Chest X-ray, PA view. Patient: 49 years old, sex F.
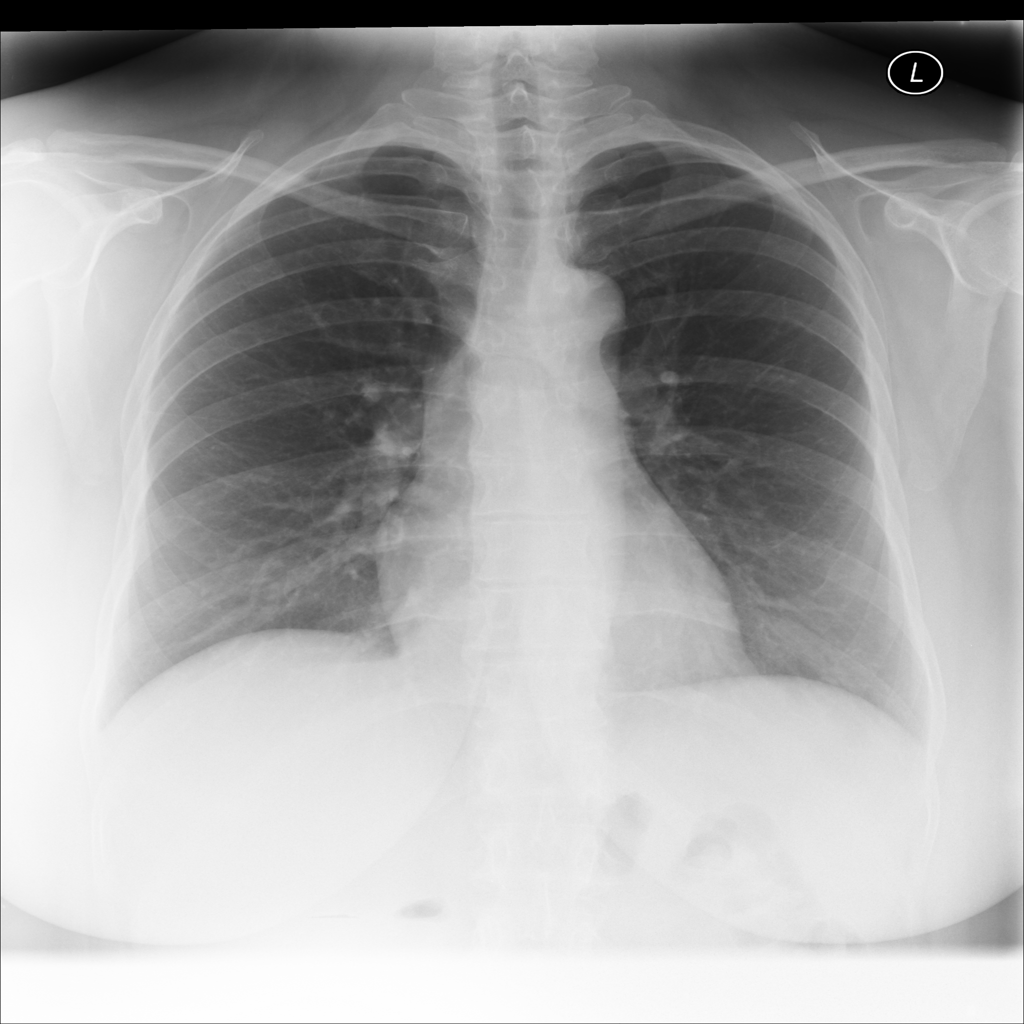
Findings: No Finding